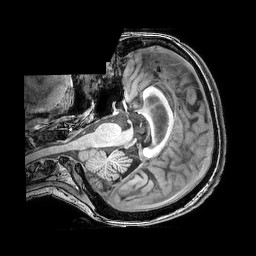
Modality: T1w
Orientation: axial
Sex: female
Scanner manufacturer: philips
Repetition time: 0.008127 s
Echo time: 0.00372 s